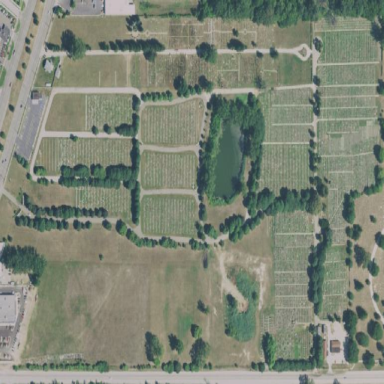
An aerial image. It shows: Cemetery.